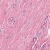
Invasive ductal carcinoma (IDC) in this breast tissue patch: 0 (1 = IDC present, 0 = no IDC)